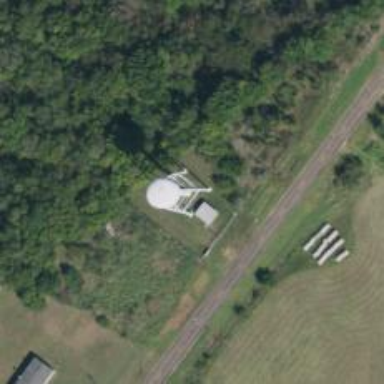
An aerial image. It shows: Water tower that is man-made.